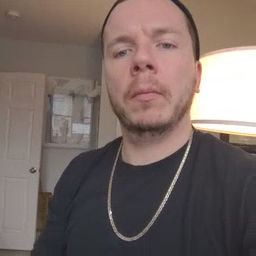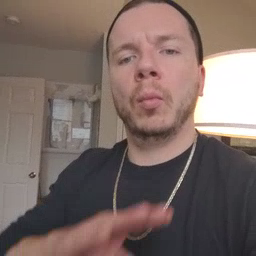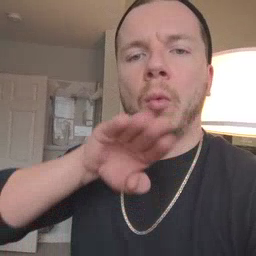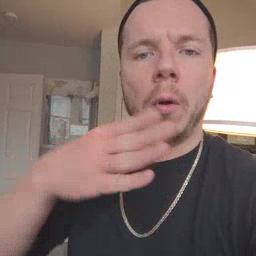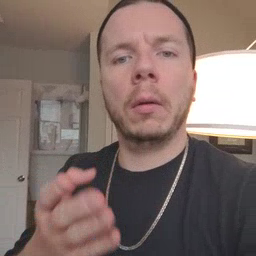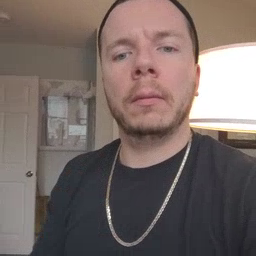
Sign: all